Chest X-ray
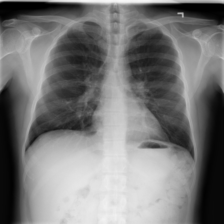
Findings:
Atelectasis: negative
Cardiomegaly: negative
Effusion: negative
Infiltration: negative
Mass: negative
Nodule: negative
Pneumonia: negative
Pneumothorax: negative
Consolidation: negative
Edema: negative
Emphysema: negative
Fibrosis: negative
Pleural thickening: negative
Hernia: negative